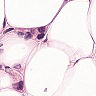
Metastatic tissue present: yes